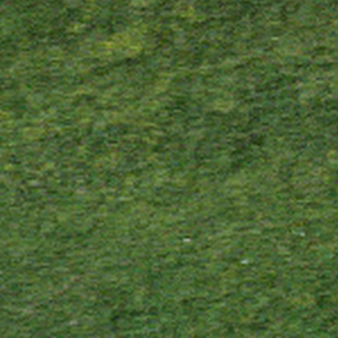
Label: other